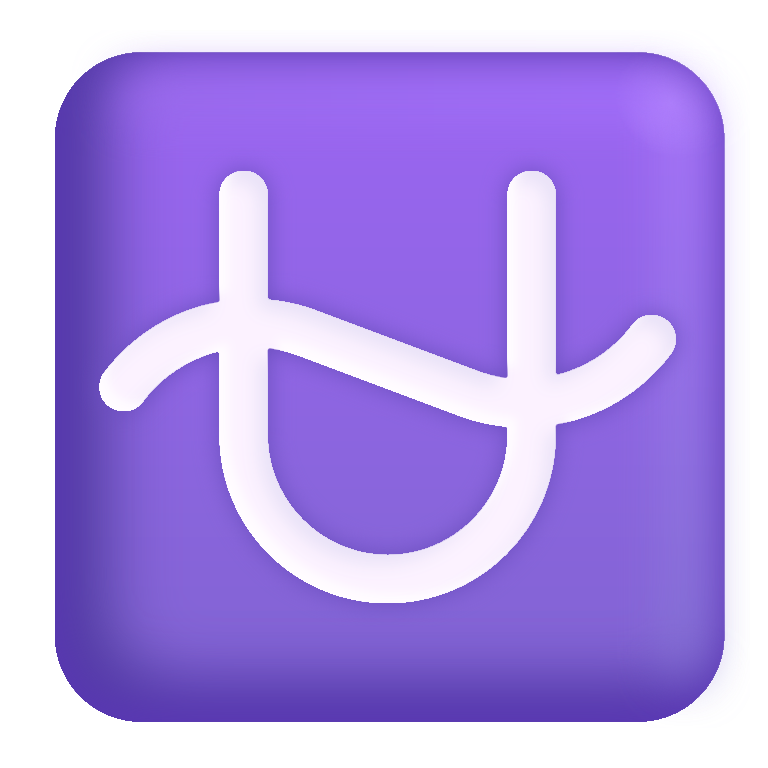
ophiuchus color